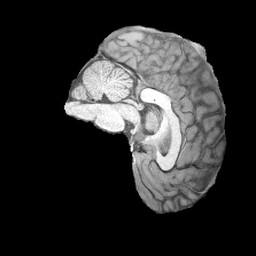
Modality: T1w
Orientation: sagittal
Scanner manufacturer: siemens
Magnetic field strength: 3 T
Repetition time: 2.08 s
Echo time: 0.00464 s